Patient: sex M, age 52
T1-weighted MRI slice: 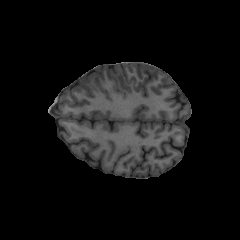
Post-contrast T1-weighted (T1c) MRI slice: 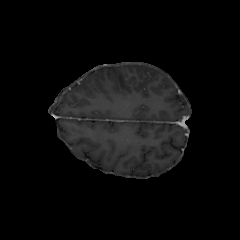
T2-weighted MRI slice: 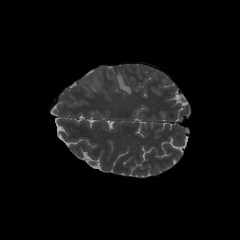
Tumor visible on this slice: yes
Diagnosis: Glioblastoma, IDH-wildtype
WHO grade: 4